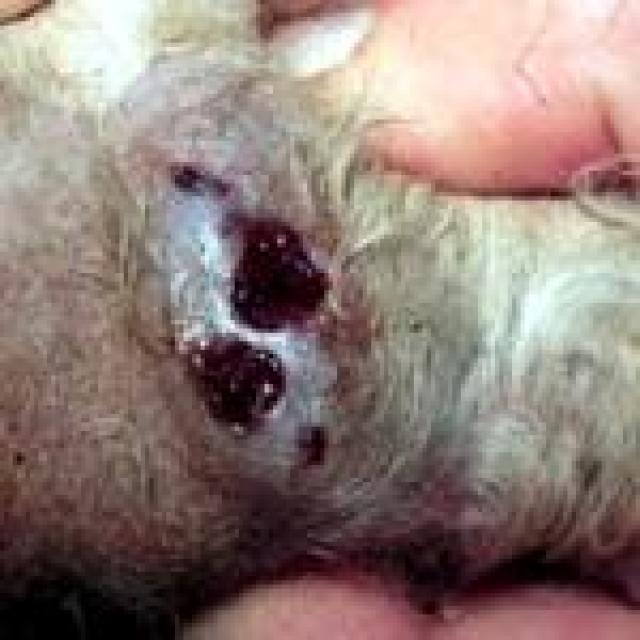
Canine fungal skin infection — characterized by alopecia, scaling, crusting, and circular lesions. Common agents include Malassezia and Candida species.